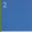
Piece: xx